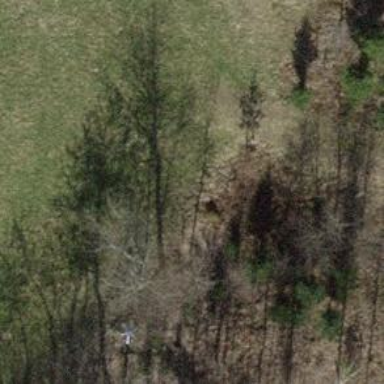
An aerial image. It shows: Shelter that serves as hunting stand.